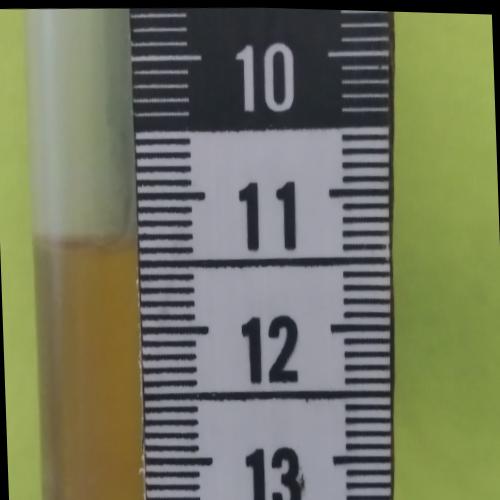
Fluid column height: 11.3 cm